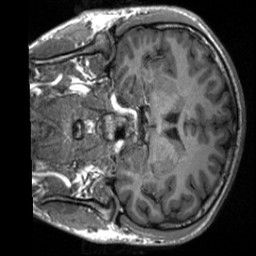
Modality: T1w
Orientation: coronal
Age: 22
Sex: male
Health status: healthy
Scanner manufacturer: siemens
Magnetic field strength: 3 T
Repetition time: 2 s
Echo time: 0.00232 s